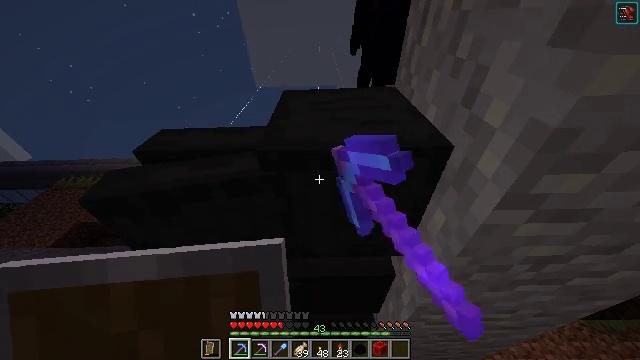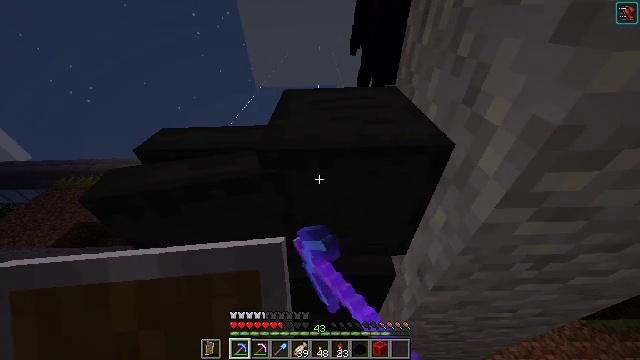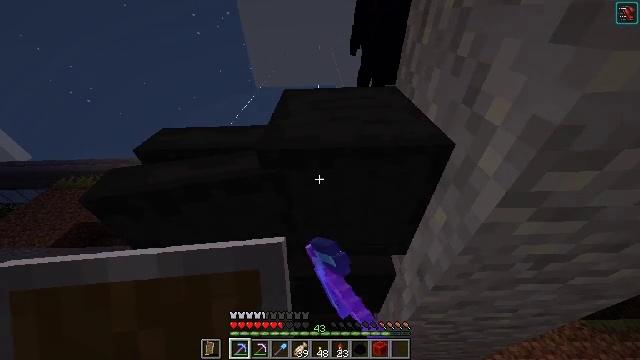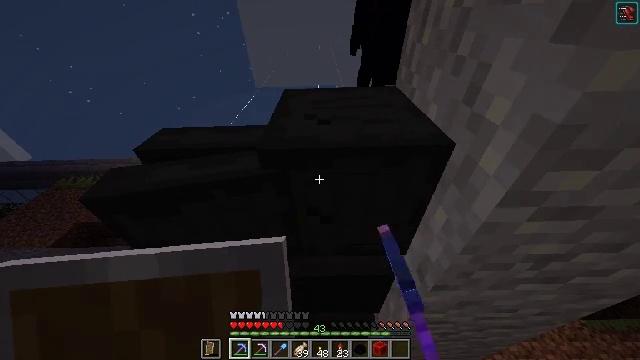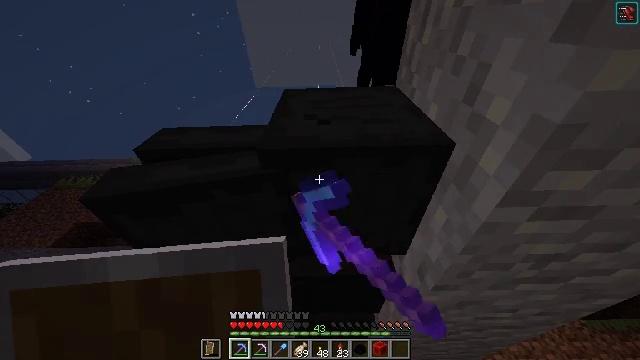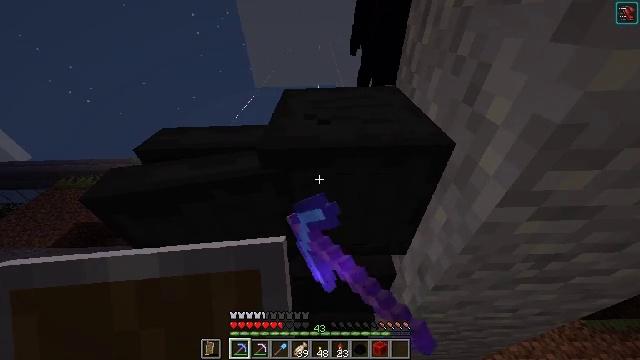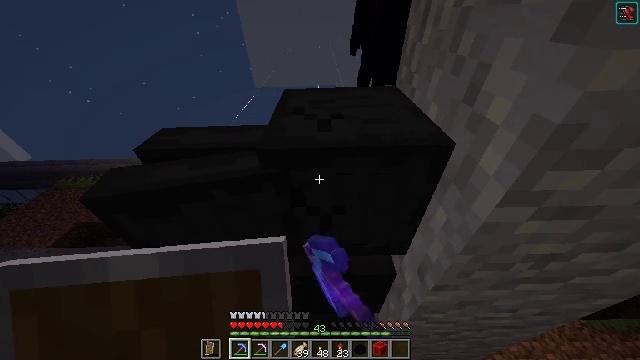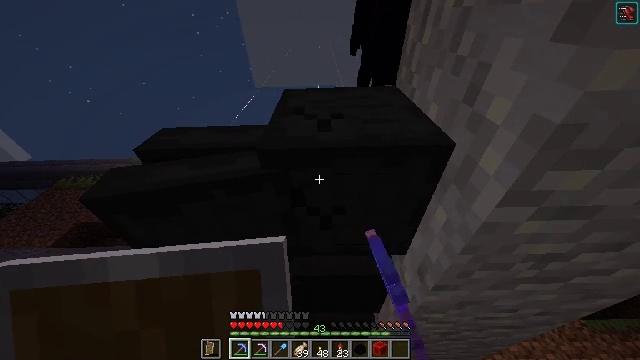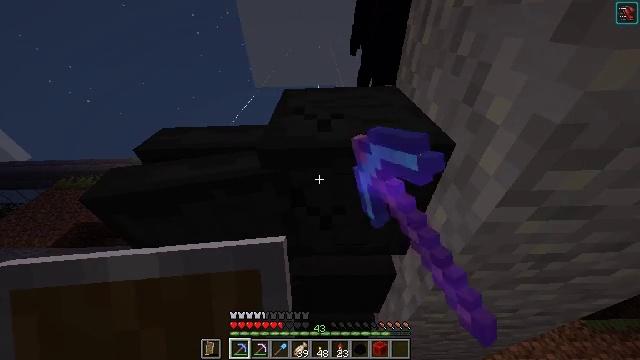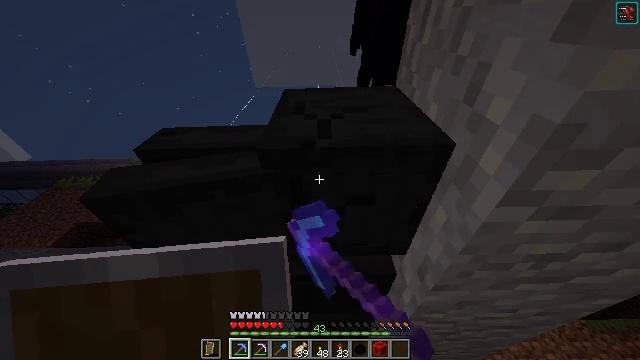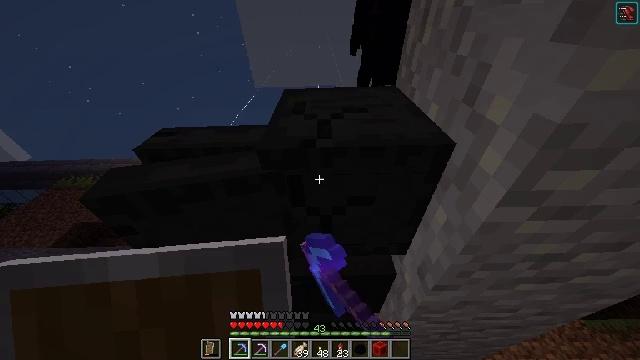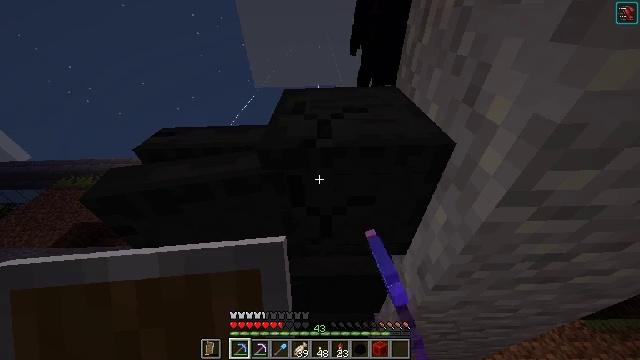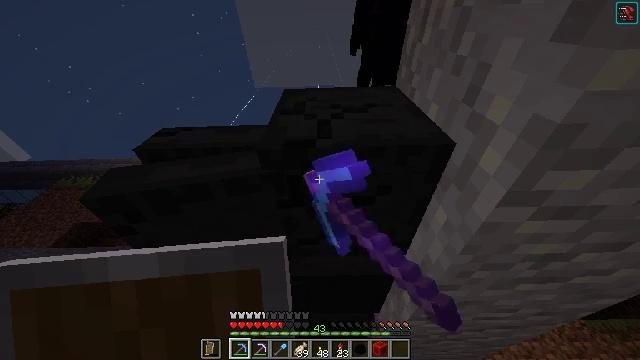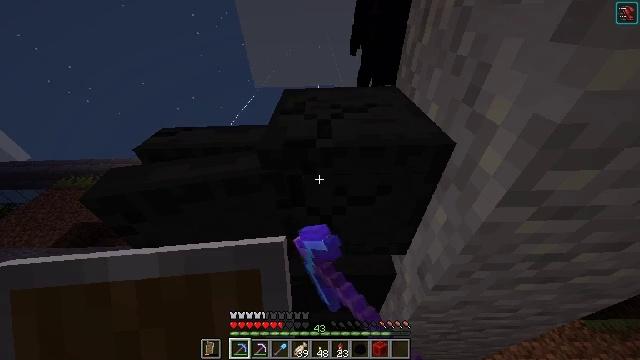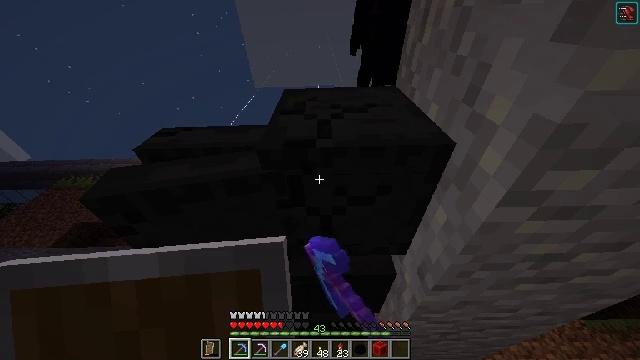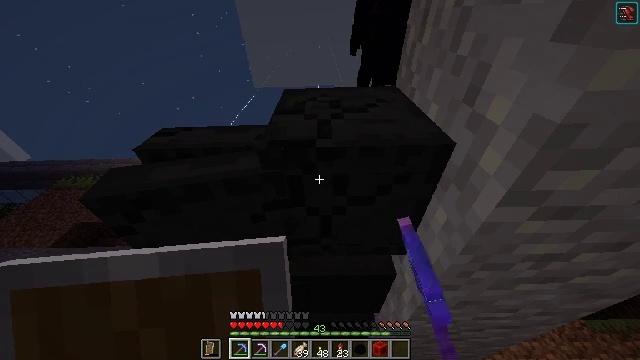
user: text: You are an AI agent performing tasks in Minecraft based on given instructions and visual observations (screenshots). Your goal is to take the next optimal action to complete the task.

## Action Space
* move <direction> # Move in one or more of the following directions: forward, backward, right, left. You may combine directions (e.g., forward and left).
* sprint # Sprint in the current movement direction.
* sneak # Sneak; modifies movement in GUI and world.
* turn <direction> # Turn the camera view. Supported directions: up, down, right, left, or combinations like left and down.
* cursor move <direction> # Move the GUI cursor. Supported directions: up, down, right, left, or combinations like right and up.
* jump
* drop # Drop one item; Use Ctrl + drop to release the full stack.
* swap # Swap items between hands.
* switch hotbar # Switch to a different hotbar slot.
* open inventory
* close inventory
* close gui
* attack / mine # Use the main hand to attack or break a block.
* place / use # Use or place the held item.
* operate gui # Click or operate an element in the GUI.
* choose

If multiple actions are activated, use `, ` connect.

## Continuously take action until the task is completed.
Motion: motion action
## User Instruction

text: Remove the dragon head decoration from the wall.
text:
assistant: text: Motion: attack / mine
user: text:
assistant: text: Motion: attack / mine
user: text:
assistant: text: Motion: attack / mine
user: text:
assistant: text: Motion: attack / mine
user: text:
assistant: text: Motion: attack / mine
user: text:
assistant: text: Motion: attack / mine
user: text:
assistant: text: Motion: attack / mine
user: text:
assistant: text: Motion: attack / mine
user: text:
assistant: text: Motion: attack / mine
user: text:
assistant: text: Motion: attack / mine
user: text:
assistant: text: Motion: attack / mine
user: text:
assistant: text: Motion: attack / mine
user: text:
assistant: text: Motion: attack / mine
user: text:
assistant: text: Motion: attack / mine
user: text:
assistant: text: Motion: attack / mine
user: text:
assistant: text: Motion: attack / mine
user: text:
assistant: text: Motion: attack / mine
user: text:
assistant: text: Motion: attack / mine
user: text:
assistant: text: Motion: attack / mine
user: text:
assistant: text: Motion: attack / mine
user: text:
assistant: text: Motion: attack / mine
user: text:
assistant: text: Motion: attack / mine
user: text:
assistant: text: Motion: attack / mine
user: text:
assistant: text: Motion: attack / mine
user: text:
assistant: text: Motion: attack / mine
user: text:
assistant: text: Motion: attack / mine
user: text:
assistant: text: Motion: attack / mine
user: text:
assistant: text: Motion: attack / mine
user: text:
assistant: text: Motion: attack / mine
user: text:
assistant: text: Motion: attack / mine